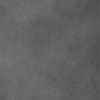
Label: dusty